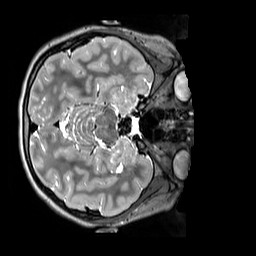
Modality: T2w
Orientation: axial
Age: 10
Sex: female
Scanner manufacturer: siemens
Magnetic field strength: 3 T
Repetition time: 3.2 s
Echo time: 0.408 s